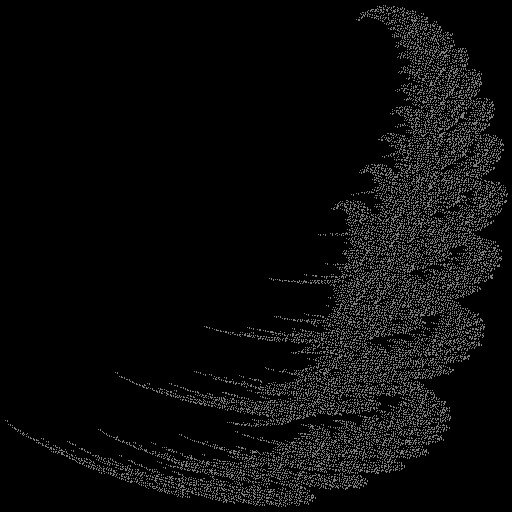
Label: snowdrift